高二 · 度量几何学
集合 $\left\{\alpha \left\lvert\, k \pi+\frac{\pi}{4} \leq \alpha \leq k \pi+\frac{\pi}{2}\right., k \in Z\right\}$ 中角所表示的范围(阴影部分)是(
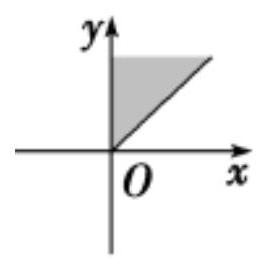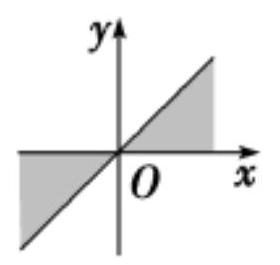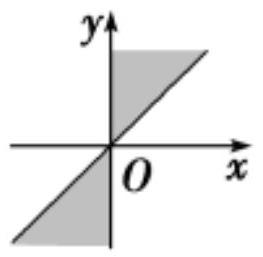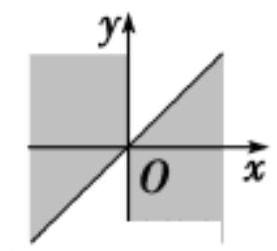
A.
B.
C.
D.
答案: C
解析: 由集合 $\left\{\alpha \left\lvert\, k \pi+\frac{\pi}{4} \leq \alpha \leq k \pi+\frac{\pi}{2}\right., k \in Z\right\}$ ，

当 $k$ 为偶数时, 集合 $\left\{\alpha \left\lvert\, k \pi+\frac{\pi}{4} \leq \alpha \leq k \pi+\frac{\pi}{2}\right., k \in Z\right\}$ 与 $\left\{\alpha \left\lvert\, \frac{\pi}{4} \leq \alpha \leq \frac{\pi}{2}\right.\right\}$ 表示相同的角, 位于第一象限;

当 $k$ 为奇数时, 集合 $\left\{\alpha \left\lvert\, k \pi+\frac{\pi}{4} \leq \alpha \leq k \pi+\frac{\pi}{2}\right., k \in Z\right\}$ 与 $\left\{\alpha \left\lvert\, \frac{5 \pi}{4} \leq \alpha \leq \frac{3 \pi}{2}\right.\right\}$ 表示相同的角, 位于第三象限;

所以集合 $\left\{\alpha \left\lvert\, k \pi+\frac{\pi}{4} \leq \alpha \leq k \pi+\frac{\pi}{2}\right., k \in Z\right\}$ 中表示的角的范围为选项 C, 故选 C.